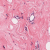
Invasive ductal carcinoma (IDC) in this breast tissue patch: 0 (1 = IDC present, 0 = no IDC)